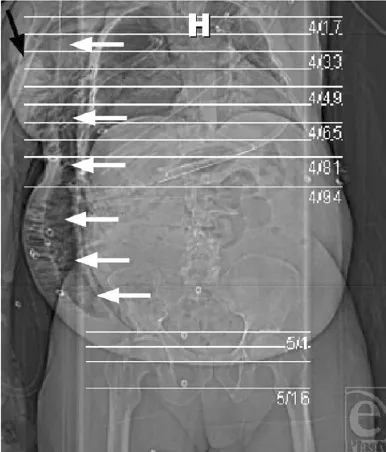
(b) Computed tomography scout film approximately 12 hours after tube thoracostomy demonstrates wide extension and severe degree of subcutaneous emphysema (white arrows). Prepectoral "blowhole" incision (black arrow).
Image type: radiology (ultrasound)